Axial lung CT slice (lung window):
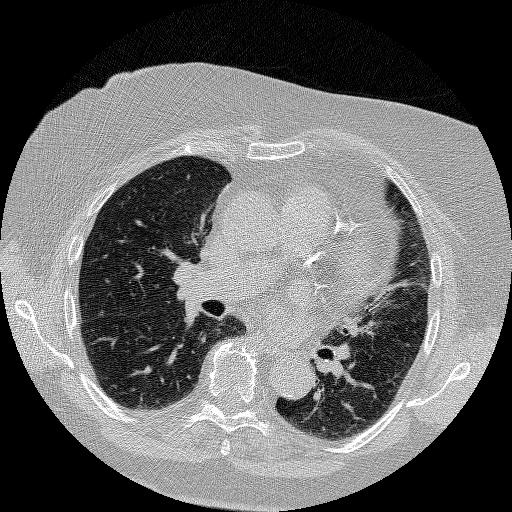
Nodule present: no